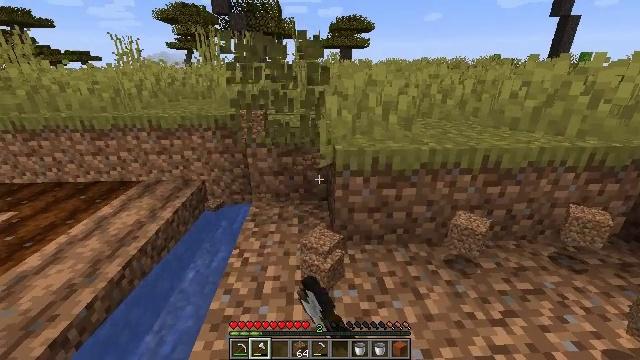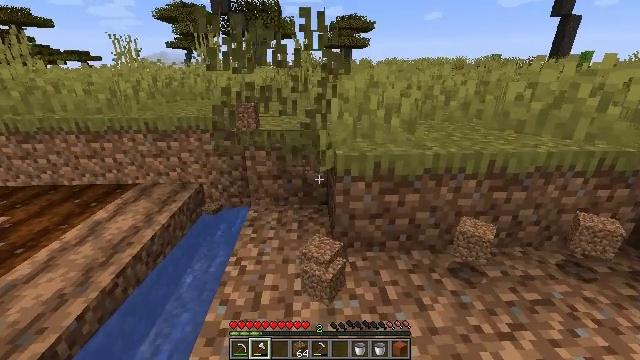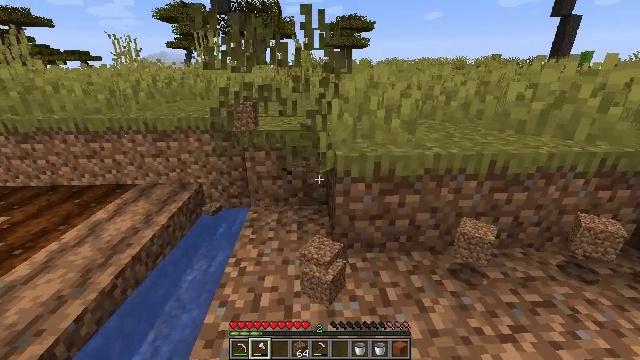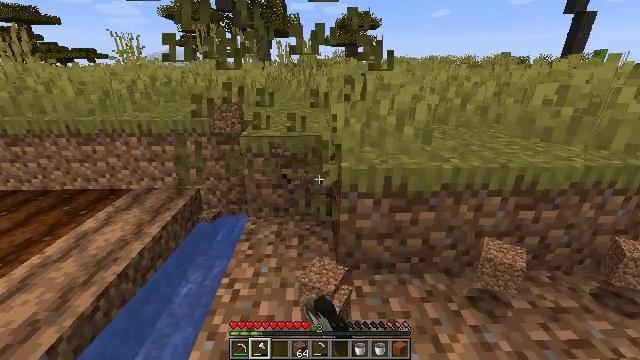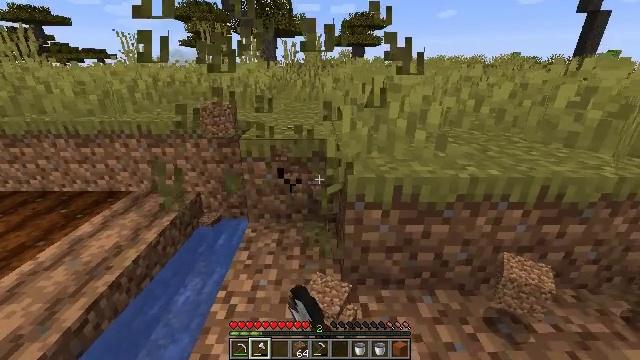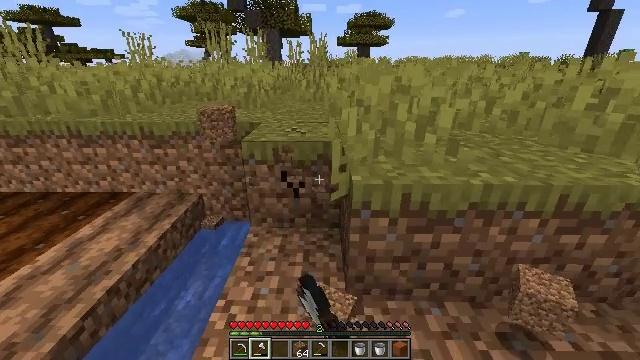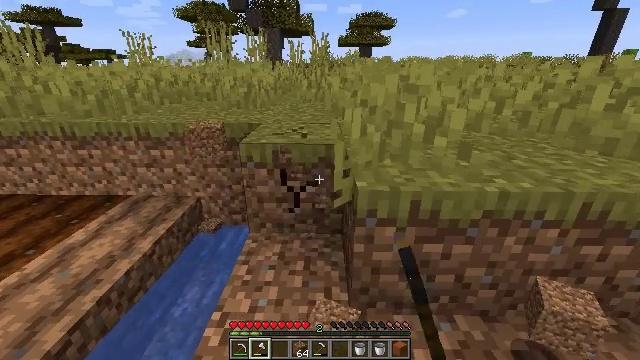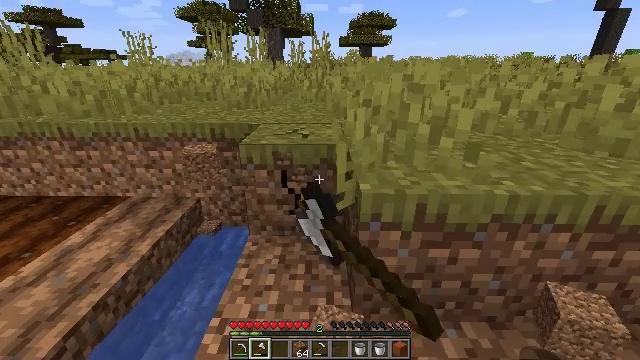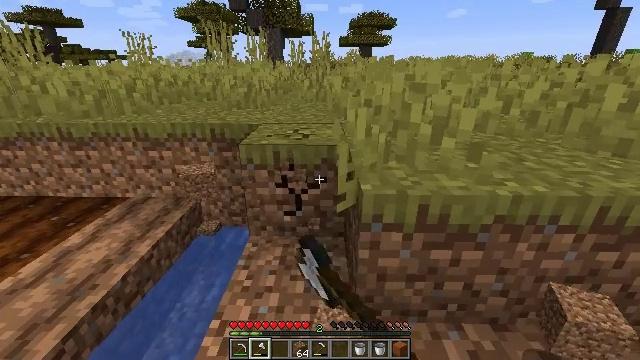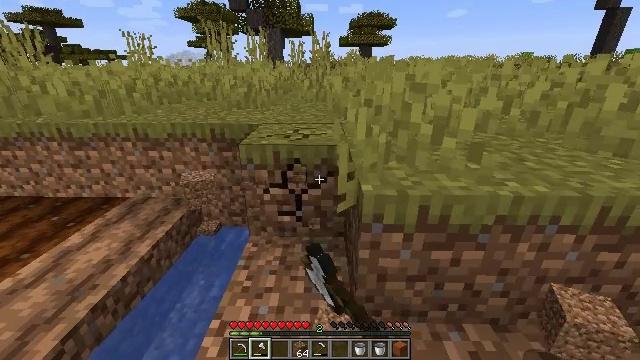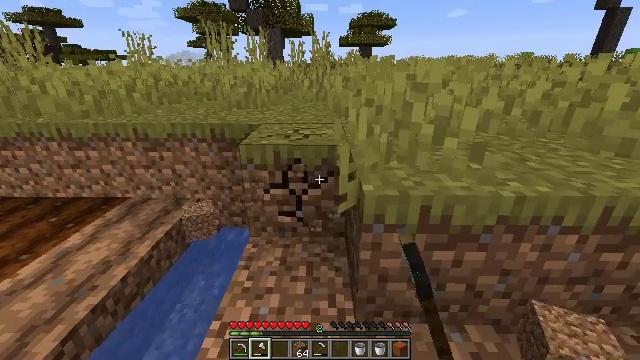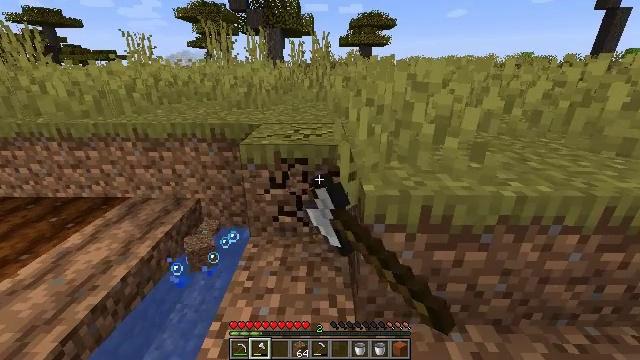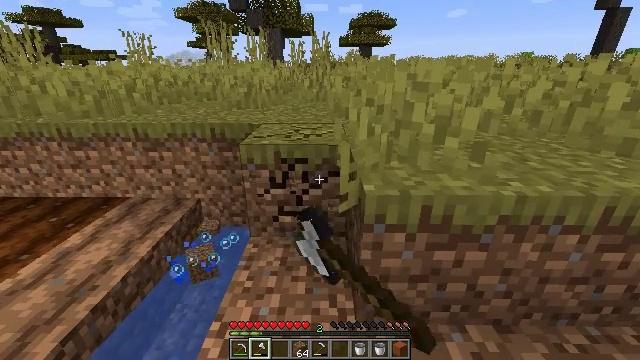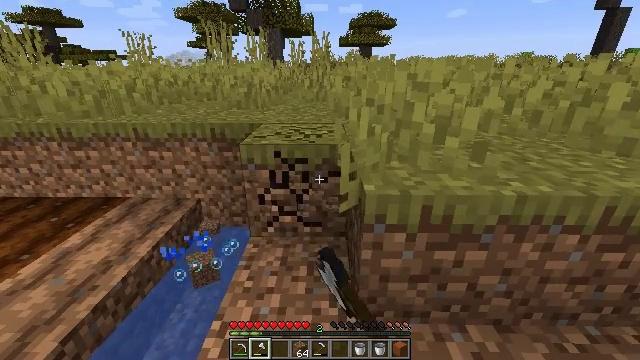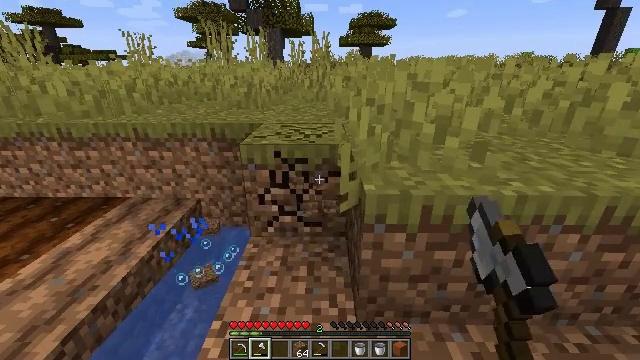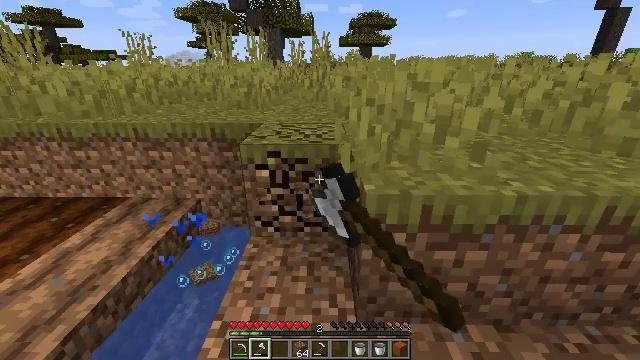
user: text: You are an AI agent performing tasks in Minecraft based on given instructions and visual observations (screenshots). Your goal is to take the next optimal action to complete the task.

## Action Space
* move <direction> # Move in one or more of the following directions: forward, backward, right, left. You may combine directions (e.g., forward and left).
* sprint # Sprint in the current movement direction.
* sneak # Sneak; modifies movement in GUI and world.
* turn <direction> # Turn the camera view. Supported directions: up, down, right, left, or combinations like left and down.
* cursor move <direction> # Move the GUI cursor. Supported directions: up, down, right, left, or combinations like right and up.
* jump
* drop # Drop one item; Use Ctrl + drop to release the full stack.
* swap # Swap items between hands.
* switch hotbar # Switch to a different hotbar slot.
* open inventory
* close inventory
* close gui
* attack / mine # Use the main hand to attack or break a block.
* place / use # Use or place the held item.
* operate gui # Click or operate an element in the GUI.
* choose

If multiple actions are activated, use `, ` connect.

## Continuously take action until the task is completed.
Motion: motion action
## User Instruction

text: Dig up the grass block for dirt.
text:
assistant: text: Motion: move forward, attack / mine
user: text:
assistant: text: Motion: move forward, attack / mine
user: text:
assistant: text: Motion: move forward, turn left, attack / mine
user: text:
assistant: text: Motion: move forward, turn left, attack / mine
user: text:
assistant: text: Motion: turn left, attack / mine
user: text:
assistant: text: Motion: attack / mine
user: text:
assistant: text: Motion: attack / mine
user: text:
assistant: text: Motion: attack / mine
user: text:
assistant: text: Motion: attack / mine
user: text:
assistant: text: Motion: attack / mine
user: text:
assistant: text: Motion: attack / mine
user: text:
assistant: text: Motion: attack / mine
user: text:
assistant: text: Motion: attack / mine
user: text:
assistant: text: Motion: attack / mine
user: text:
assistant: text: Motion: attack / mine
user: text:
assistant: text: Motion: attack / mine
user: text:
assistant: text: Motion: attack / mine
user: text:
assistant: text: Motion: attack / mine
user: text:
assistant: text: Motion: attack / mine
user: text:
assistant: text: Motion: attack / mine
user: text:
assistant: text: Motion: attack / mine
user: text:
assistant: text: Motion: attack / mine
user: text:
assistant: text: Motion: turn right and down, attack / mine
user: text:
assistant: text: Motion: turn right and down, attack / mine
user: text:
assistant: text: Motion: turn right and down, attack / mine
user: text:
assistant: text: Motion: turn right, attack / mine
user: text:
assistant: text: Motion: attack / mine
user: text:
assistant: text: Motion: attack / mine
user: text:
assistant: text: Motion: attack / mine
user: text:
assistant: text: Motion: attack / mine